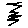
Label: zigzag